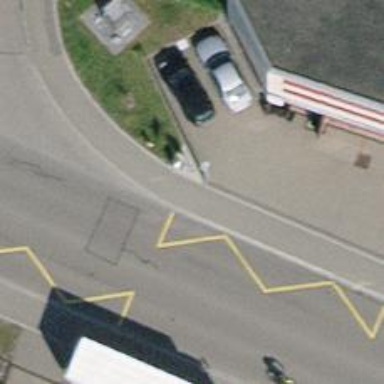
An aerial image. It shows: Bus stop with platform for public transport.